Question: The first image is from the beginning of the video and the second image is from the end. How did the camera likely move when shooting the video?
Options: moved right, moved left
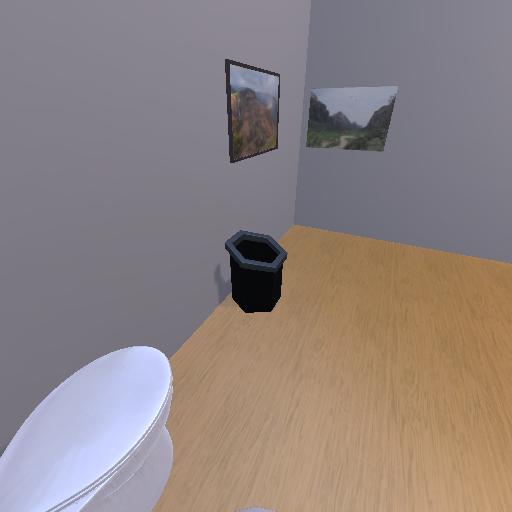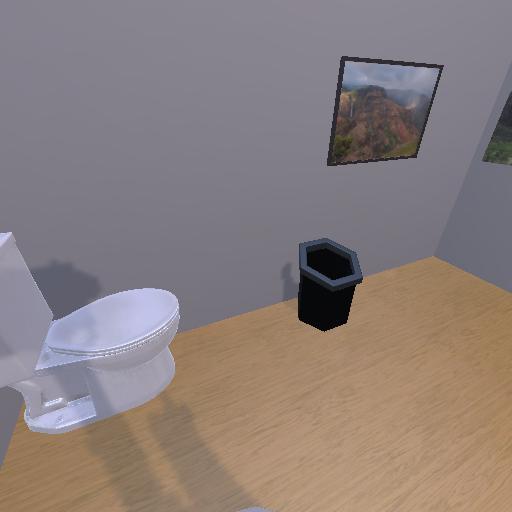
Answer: moved right